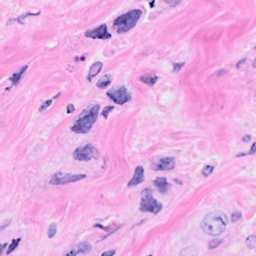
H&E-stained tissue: Breast